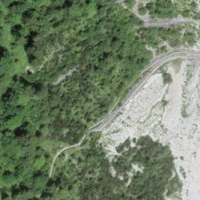
EUNIS habitat code: 31
Species observed at this site:
Epipactis atrorubens